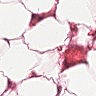
Metastatic tissue present: no